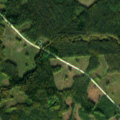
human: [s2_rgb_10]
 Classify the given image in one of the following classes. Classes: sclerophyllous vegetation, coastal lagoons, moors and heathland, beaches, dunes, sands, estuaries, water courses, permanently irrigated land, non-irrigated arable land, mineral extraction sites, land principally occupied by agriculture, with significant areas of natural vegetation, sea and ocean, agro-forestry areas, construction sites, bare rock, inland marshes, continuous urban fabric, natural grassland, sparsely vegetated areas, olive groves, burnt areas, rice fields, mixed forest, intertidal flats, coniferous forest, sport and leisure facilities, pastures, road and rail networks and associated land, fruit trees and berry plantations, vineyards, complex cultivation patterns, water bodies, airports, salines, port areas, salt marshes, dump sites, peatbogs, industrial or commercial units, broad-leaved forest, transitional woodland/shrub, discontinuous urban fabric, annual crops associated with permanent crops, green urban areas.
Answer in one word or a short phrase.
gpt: coniferous forest, mixed forest, transitional woodland/shrub